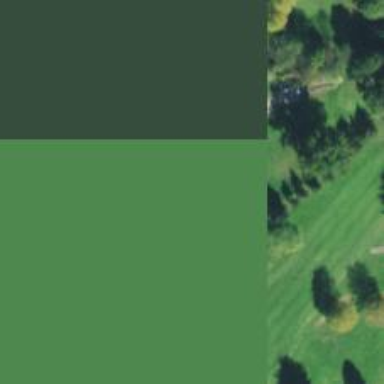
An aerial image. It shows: Grass area designated as golf tee.